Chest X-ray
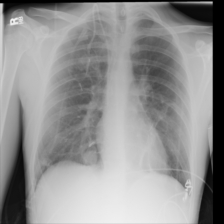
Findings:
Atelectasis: negative
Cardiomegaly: negative
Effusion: negative
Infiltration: negative
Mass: negative
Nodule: positive
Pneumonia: negative
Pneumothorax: negative
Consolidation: negative
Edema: negative
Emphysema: negative
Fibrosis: negative
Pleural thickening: negative
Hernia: negative